Question: tools->preferences->syntax coloring->scheme only change the color in editor,
so it looks like this,

I want know how to apply dark theme in whole spyder3
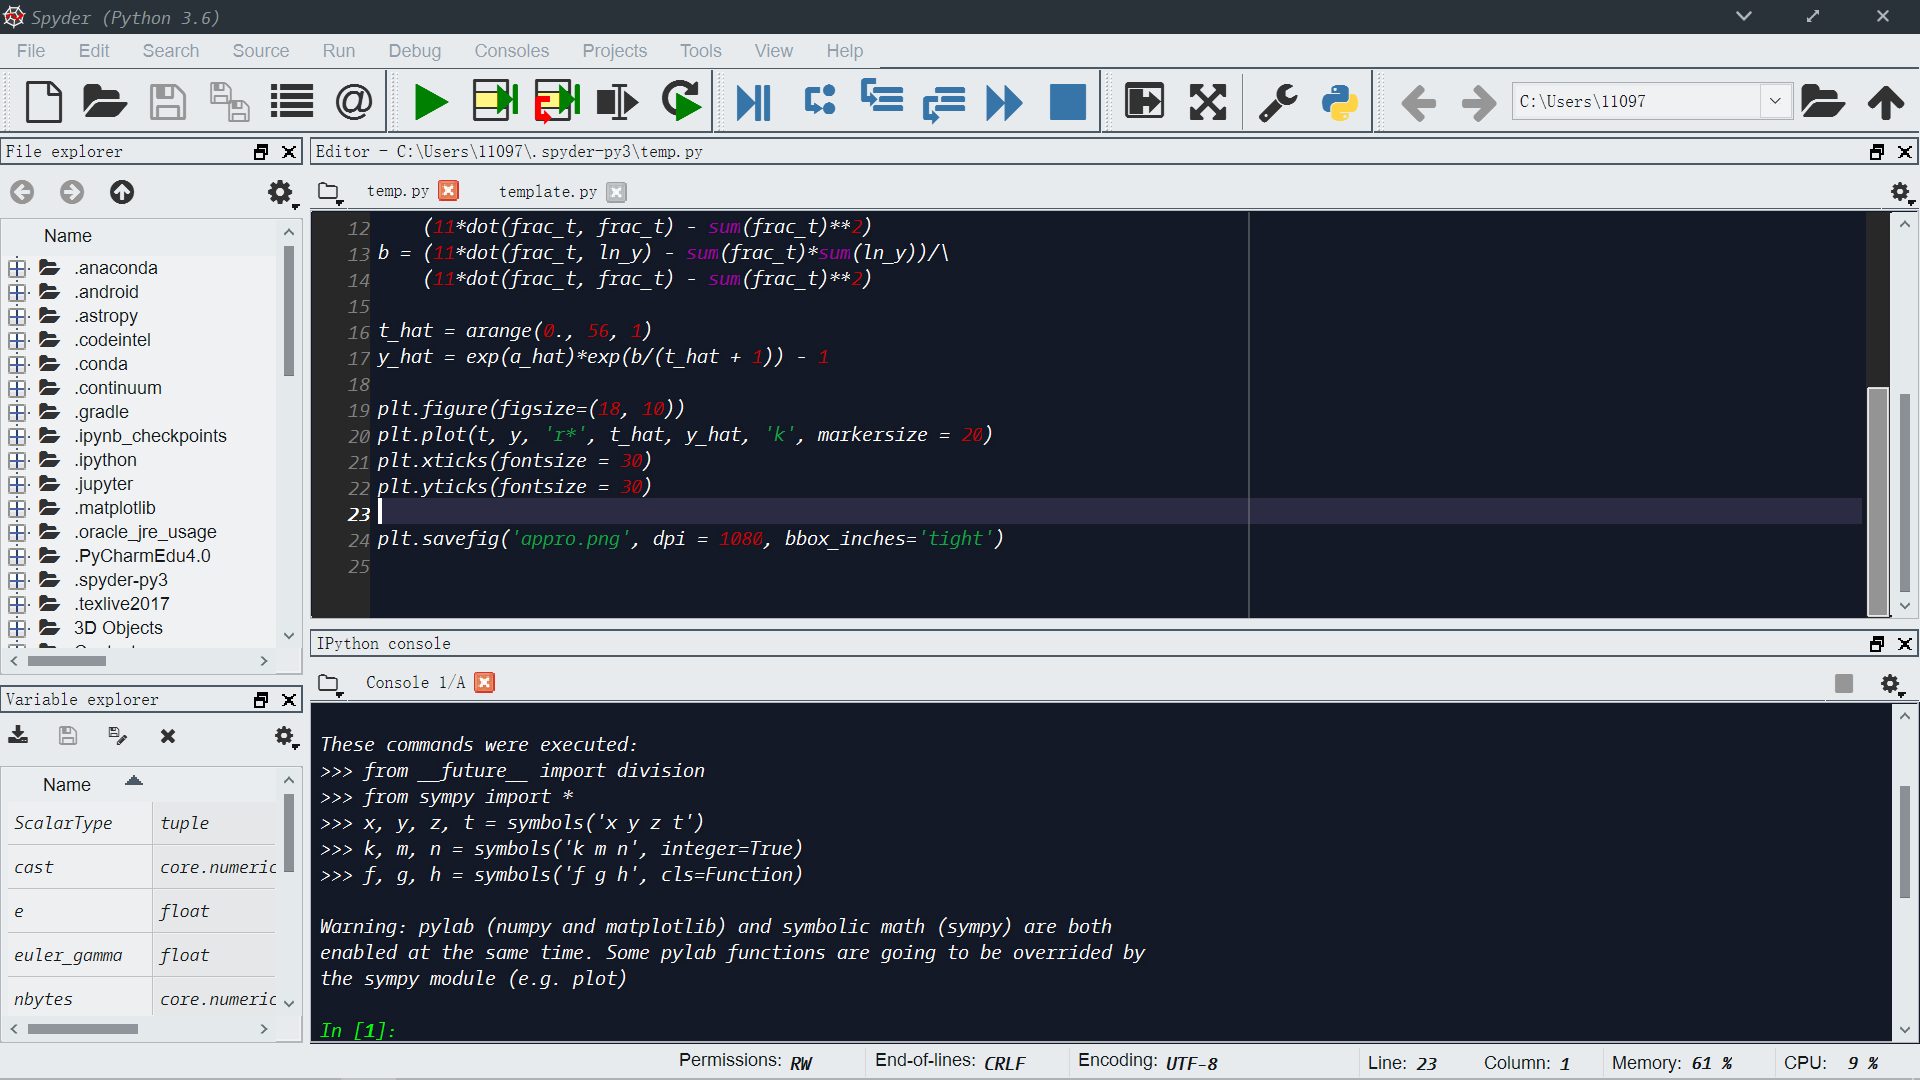
Answer: Thank you, I have solved this problem,
1. pip install qdarkstyle
2. go to: https://github.com/spyder-ide/spyder/issues/2350
3. Ctrl + F app.set
hope you can also make it and waiting for spyder 4, which may contain official solutions.
---
Update in 22/11/18,
I have noticed that the official solution in spyder 4 is avaiable!
<URL>